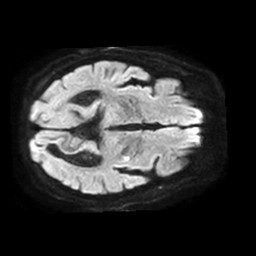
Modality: TRACE
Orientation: axial
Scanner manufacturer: philips
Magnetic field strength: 1.5 T
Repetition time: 3.526 s
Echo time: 0.06922 s